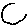
Label: moon